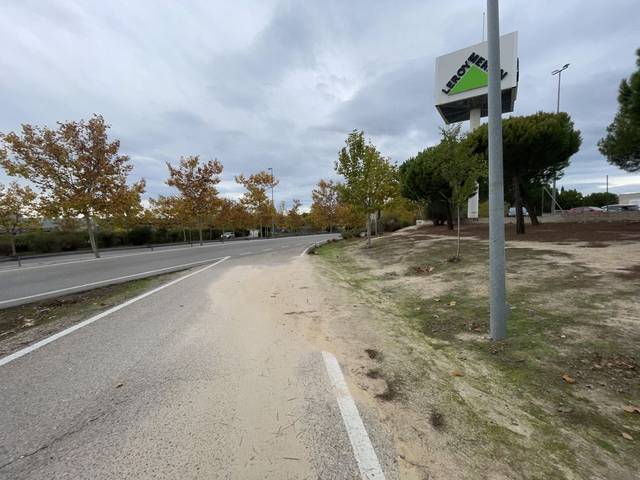
Region: Spain
Coordinates: 40.456, -3.875